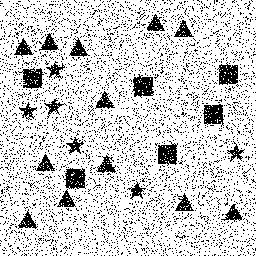
Squares: 6
Triangles: 12
Stars: 6
Total shapes: 24